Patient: sex M, age 73
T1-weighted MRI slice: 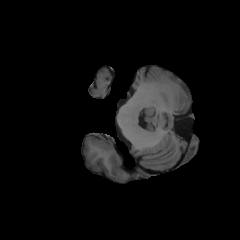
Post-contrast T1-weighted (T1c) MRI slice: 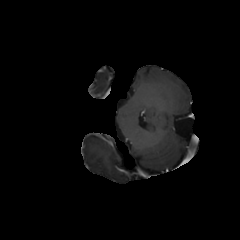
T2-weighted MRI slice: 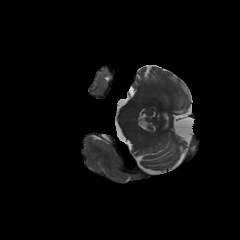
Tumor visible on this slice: no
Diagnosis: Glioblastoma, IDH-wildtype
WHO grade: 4